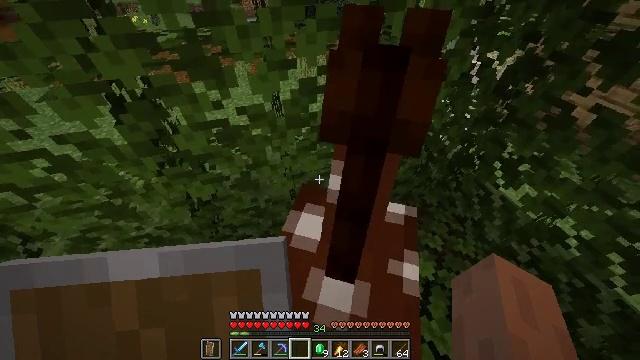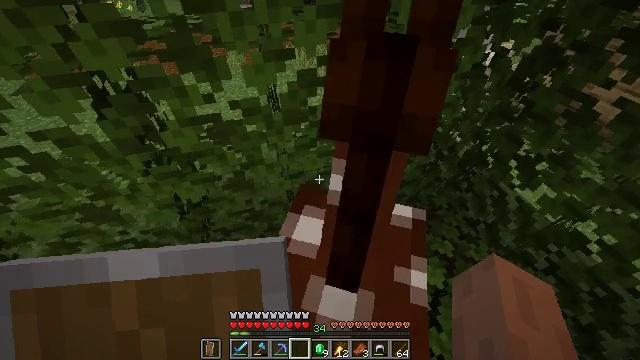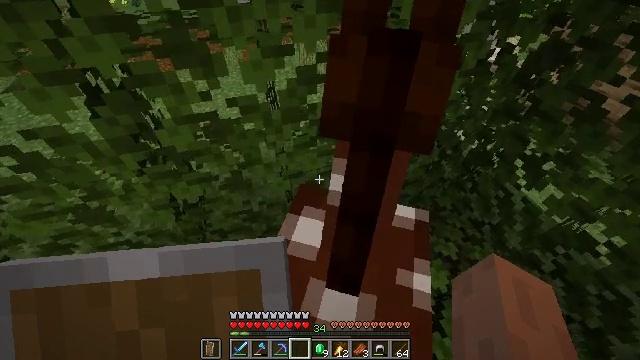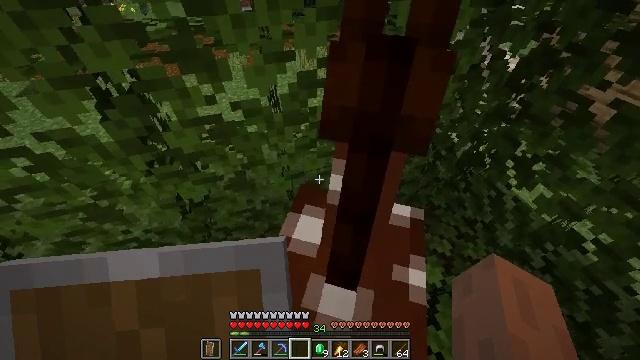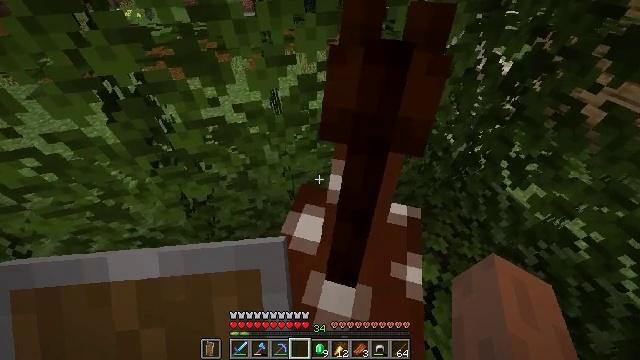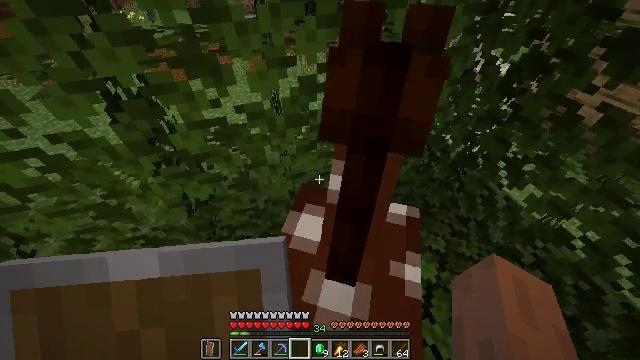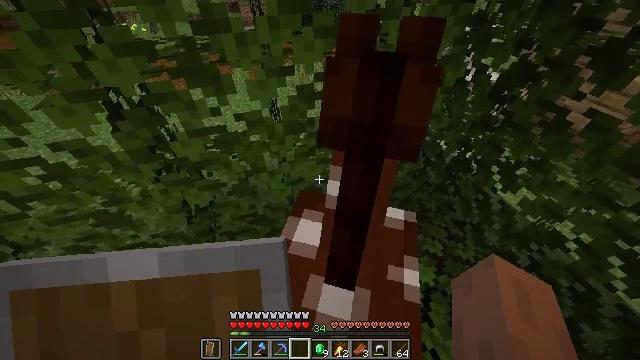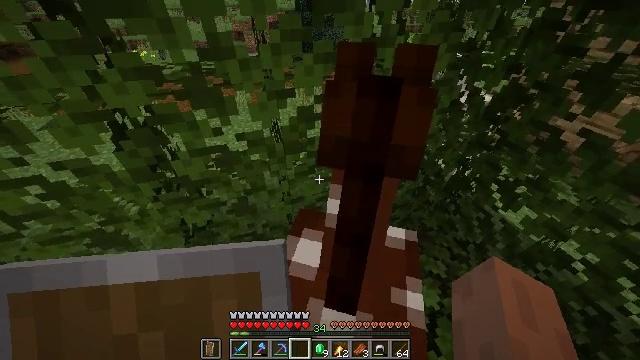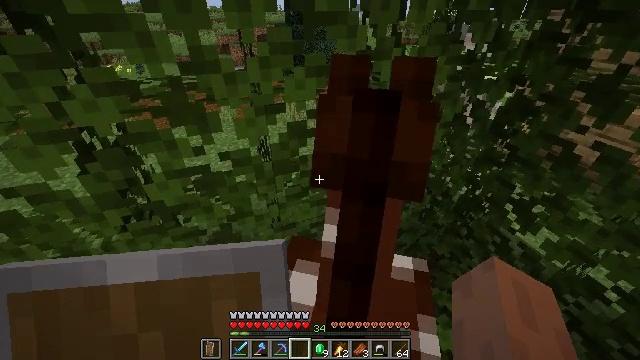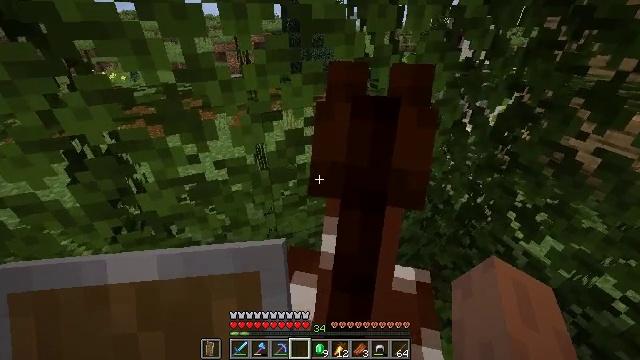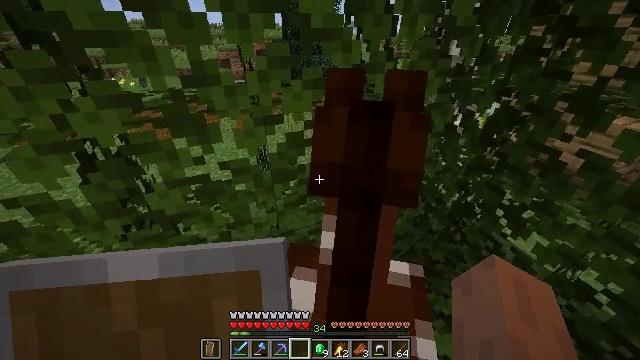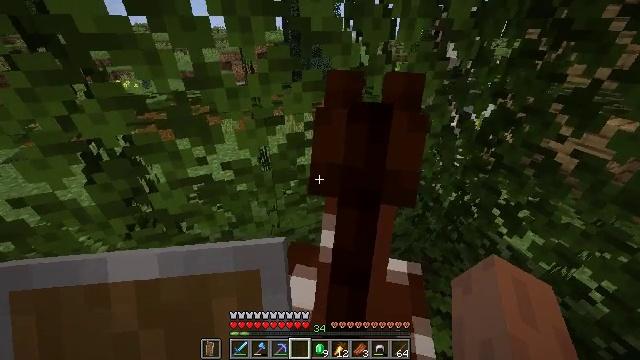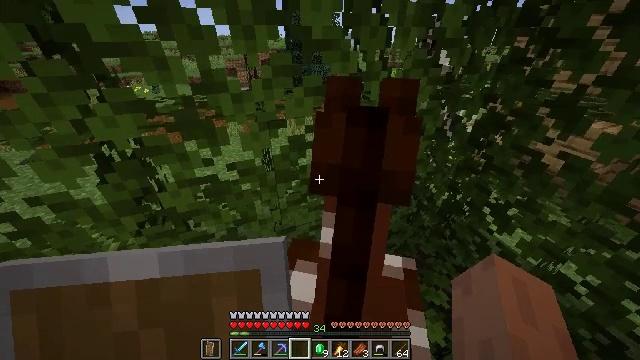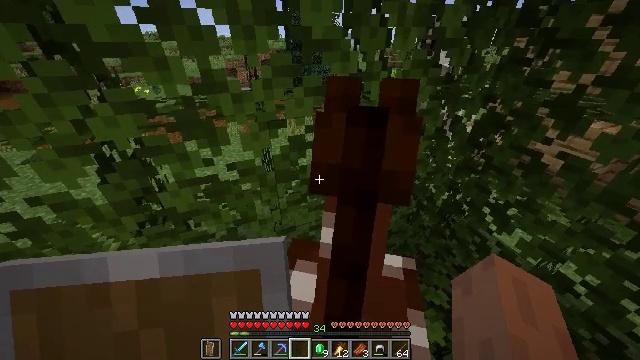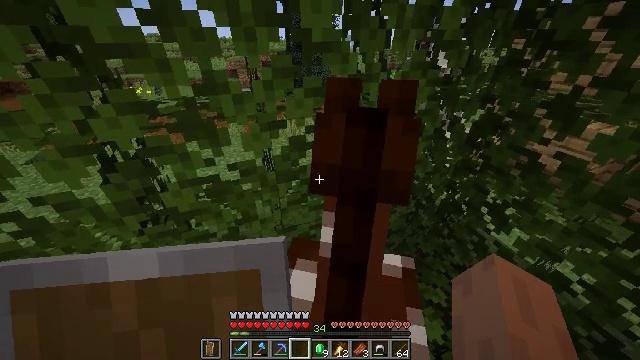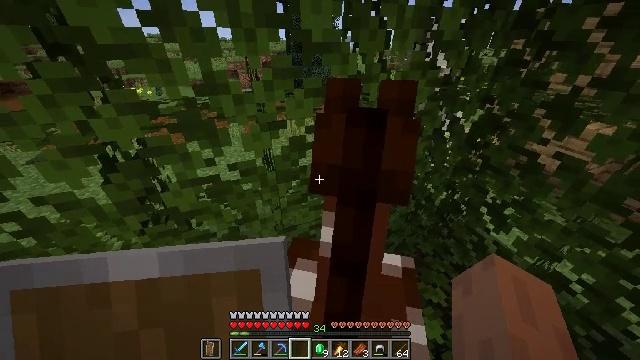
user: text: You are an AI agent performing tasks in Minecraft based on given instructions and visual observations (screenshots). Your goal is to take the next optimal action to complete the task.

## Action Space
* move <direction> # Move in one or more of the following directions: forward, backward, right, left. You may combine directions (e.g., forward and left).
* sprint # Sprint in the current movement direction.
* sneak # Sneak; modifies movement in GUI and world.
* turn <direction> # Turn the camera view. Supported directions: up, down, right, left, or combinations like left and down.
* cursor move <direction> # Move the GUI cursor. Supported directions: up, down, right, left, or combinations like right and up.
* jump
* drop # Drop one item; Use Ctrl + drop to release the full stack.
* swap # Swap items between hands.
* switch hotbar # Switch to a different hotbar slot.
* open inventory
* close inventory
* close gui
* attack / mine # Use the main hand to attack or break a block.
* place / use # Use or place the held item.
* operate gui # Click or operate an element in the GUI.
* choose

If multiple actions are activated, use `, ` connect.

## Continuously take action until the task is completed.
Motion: motion action
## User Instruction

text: Trim the tree by mining oak leaves.
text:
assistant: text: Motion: move left, sprint
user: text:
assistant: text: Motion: move forward and move left, sprint
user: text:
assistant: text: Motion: move forward and move left, sprint
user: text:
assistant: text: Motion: move forward and move left, sprint, close inventory
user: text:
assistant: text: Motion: move forward and move left, sprint, close inventory
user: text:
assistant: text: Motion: sprint, turn up, close inventory
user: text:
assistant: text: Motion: turn right and up, close inventory
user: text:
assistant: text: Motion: sprint, turn right and up, close inventory
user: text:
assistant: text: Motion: move forward and move left, sprint, turn up, close inventory
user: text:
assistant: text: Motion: move forward and move left, sprint
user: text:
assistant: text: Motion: move forward and move left, sprint
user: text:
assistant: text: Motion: move forward and move left, sprint
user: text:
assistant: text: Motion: move forward and move left, sprint
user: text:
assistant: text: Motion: move forward and move left, sprint
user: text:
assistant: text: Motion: move forward and move left, sprint
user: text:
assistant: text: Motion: move forward and move left, sprint, open inventory
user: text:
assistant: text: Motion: move forward and move left, sprint, open inventory
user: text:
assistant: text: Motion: move forward and move left, sprint, open inventory
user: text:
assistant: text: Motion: move forward and move left, sprint, open inventory
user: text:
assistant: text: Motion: move forward and move left, sprint, open inventory
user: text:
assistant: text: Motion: move forward and move left, sprint, open inventory
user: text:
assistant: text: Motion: move forward, sprint, open inventory
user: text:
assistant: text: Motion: move forward, sprint, open inventory
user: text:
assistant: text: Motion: move forward, sprint, open inventory
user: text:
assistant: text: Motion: move forward, sprint, open inventory
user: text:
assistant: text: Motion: move forward, sprint, open inventory
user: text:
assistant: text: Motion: move forward, sprint
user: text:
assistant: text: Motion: move forward and move left, sprint
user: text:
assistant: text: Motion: move forward and move left, sprint
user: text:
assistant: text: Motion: move forward and move left, sprint